Field crop: maize
Growth stage: 2
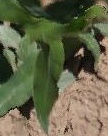
Species: maize